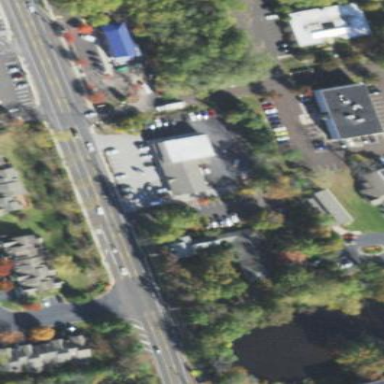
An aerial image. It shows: Retail area.